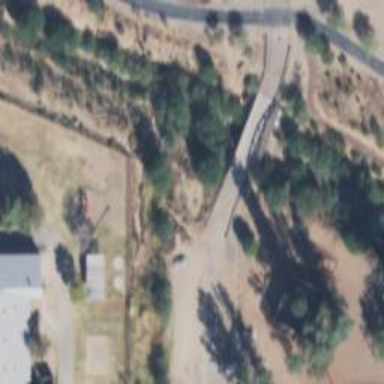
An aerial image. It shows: Asphalt cycleway on bridge.